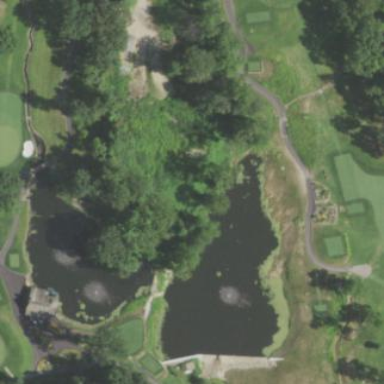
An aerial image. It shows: Water hazard in golf course. The hazard is natural water feature.